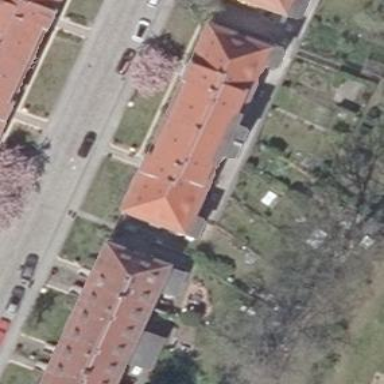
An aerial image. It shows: Historic building.